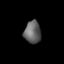
Tissue: lung
Cell type: Others
Senescence score: 0.186
Nuclear area (px): 367
Mean DAPI intensity: 99.234